Field crop: maize
Growth stage: 1
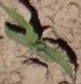
Species: maize